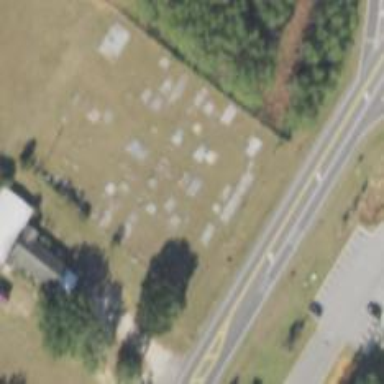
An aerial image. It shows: Cemetery.